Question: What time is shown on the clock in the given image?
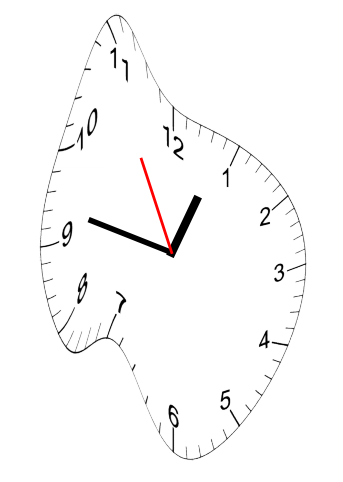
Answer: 12:46:55